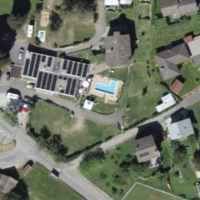
EUNIS habitat code: 54
Species observed at this site:
Tettigonia viridissima
Idaea biselata
Alcis repandata
Idaea rusticata
Endotricha flammealis
Nomophila noctuella
Idaea aversata